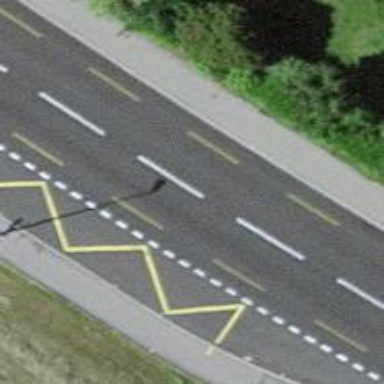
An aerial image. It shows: Secondary asphalt road with cycle lane. Separate sidewalks on both sides.